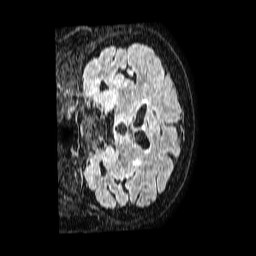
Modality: FLAIR
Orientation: coronal
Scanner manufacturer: philips
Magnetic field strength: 1.5 T
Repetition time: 4.8 s
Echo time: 0.3 s